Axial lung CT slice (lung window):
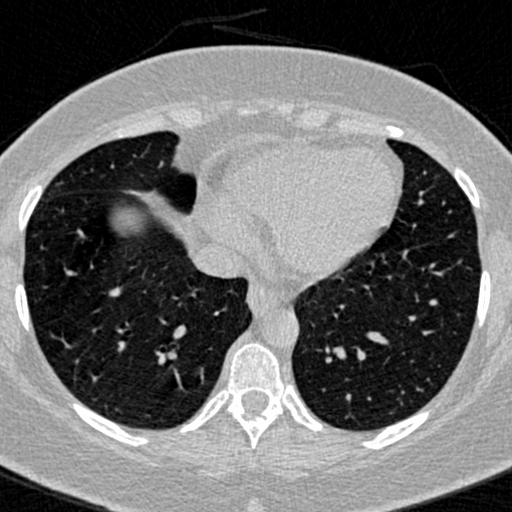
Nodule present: no